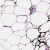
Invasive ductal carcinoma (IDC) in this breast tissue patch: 0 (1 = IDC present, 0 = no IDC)